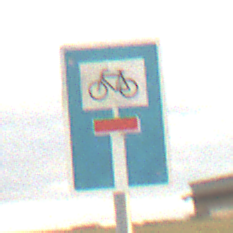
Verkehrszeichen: SackgasseRadverkehrDurchlaessig
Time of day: SunriseSunset
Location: Outdoor (Nature)
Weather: PartlyCloudy
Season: NotSpecified
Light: Natural